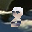
Label: 8